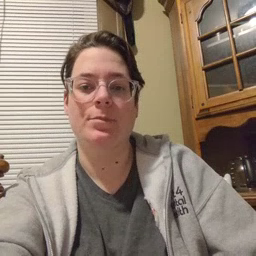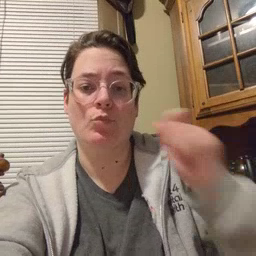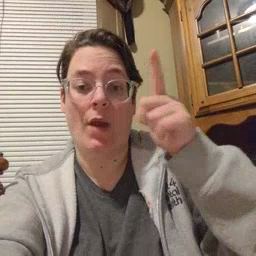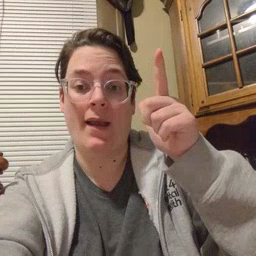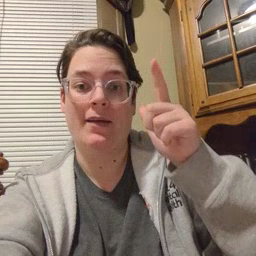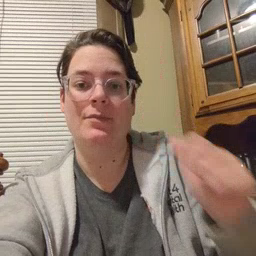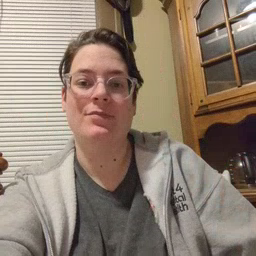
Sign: awake